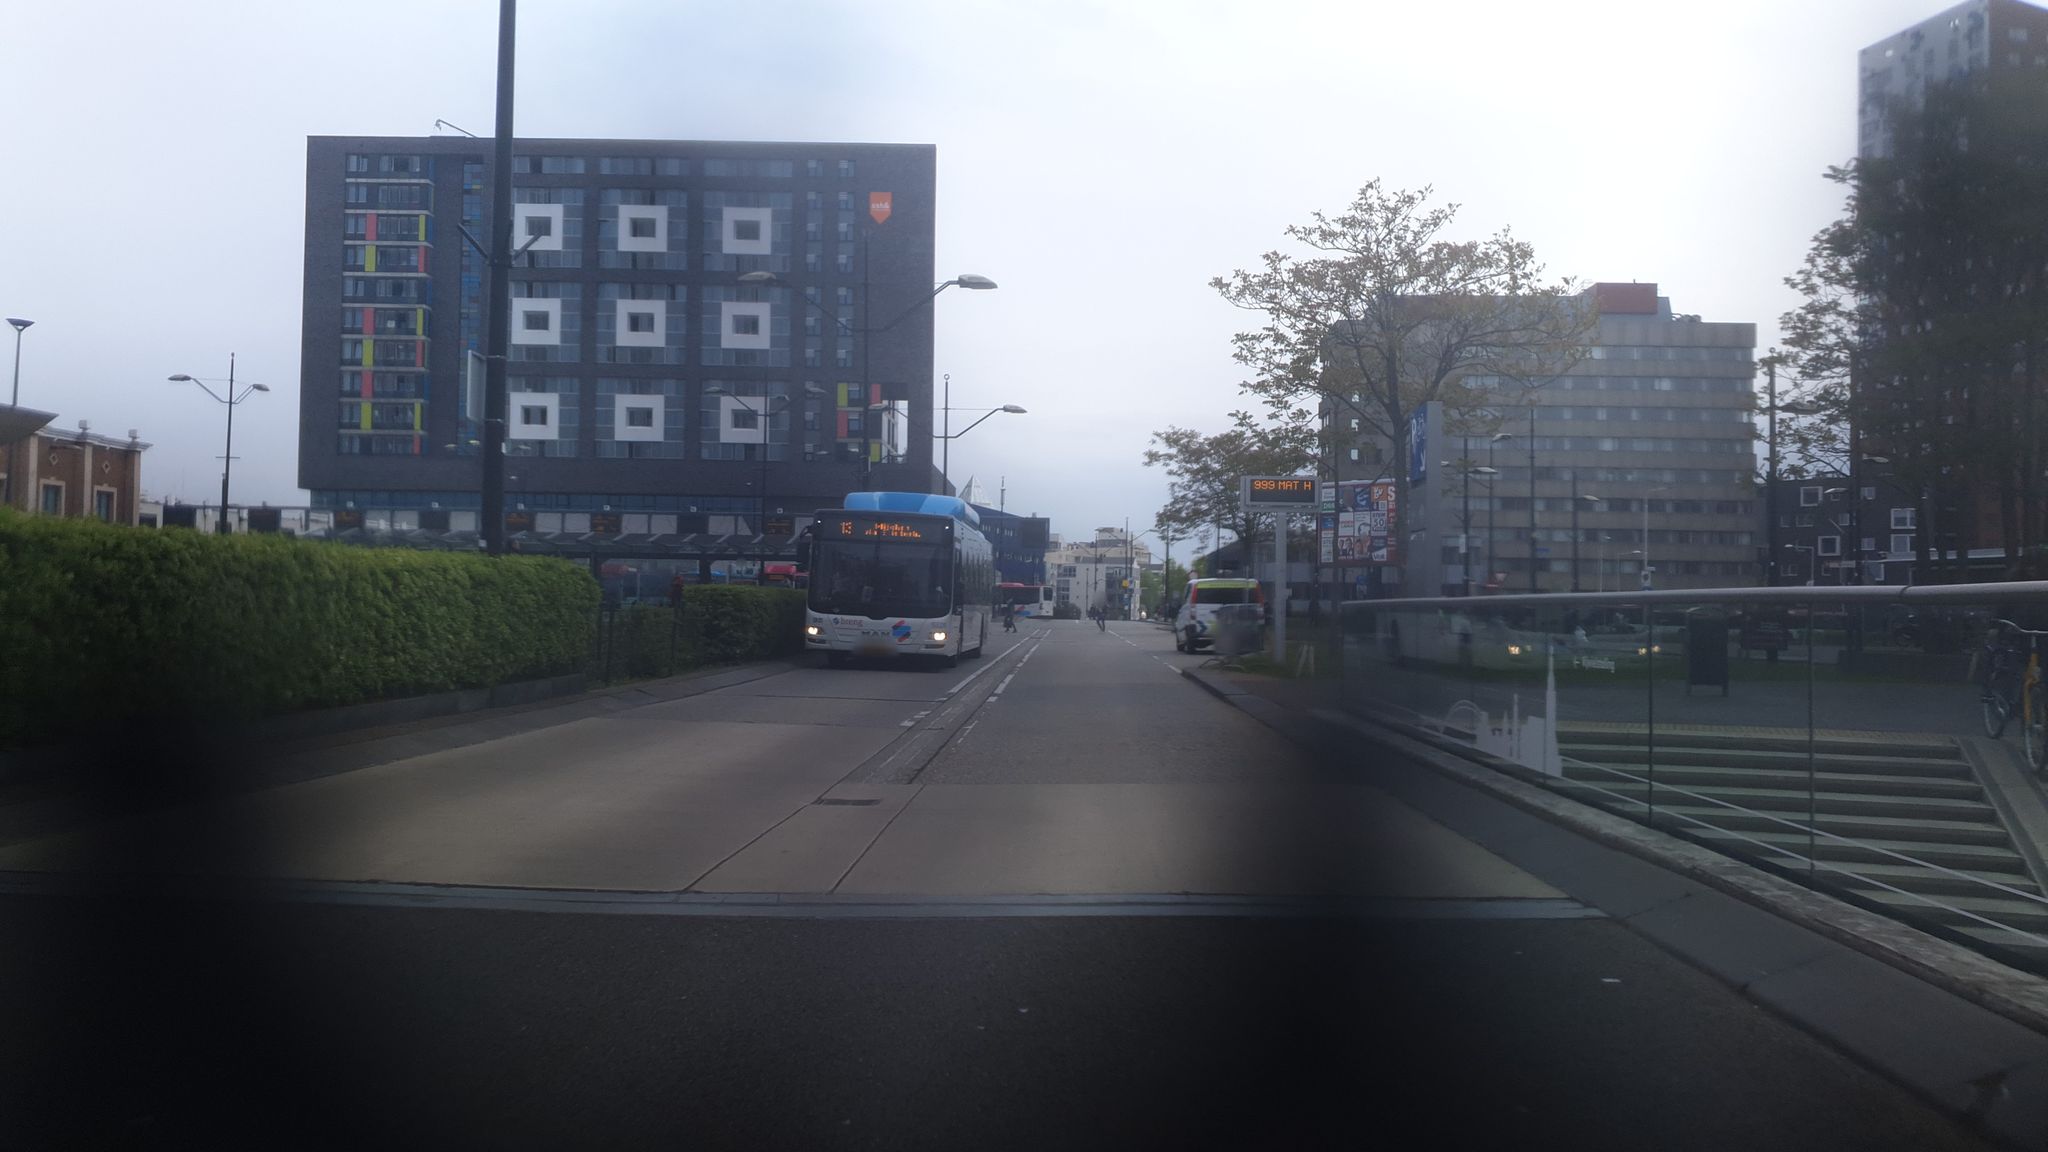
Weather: clear
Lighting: day
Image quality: good
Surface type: driving surface
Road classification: cycleway, footway, steps
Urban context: urban centre
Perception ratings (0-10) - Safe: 3.88, Lively: 4.01, Beautiful: 9.03, Boring: 3.43, Depressing: 4.5, Wealthy: 6.69